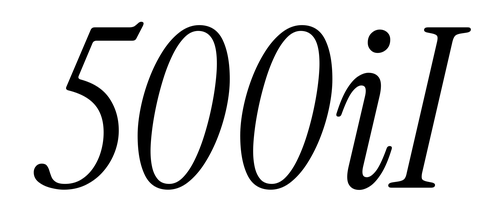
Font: InstrumentSerif-Italic